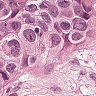
Metastatic tissue present: yes